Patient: sex F, age 26
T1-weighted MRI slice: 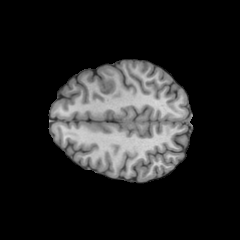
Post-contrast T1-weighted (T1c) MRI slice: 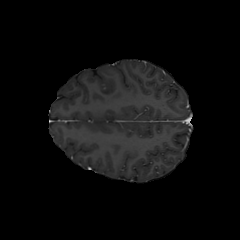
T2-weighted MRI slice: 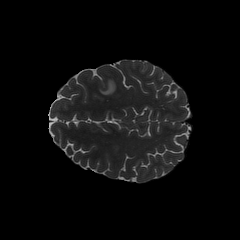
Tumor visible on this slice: yes
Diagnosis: Astrocytoma, IDH-mutant
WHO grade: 2